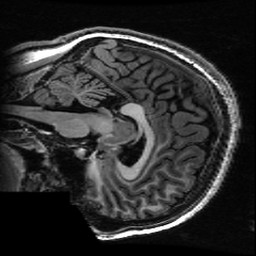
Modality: T1w
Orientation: sagittal
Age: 19
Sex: female
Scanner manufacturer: ge
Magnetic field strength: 3 T
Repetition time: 0.01144 s
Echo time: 0.005012 s